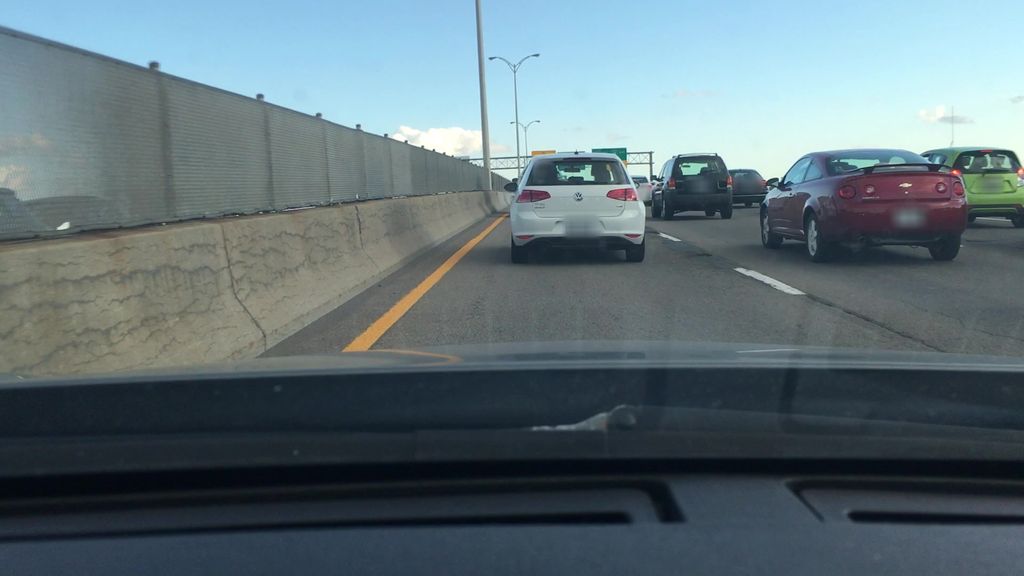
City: montreal